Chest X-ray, AP view. Patient: 83 years old, sex F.
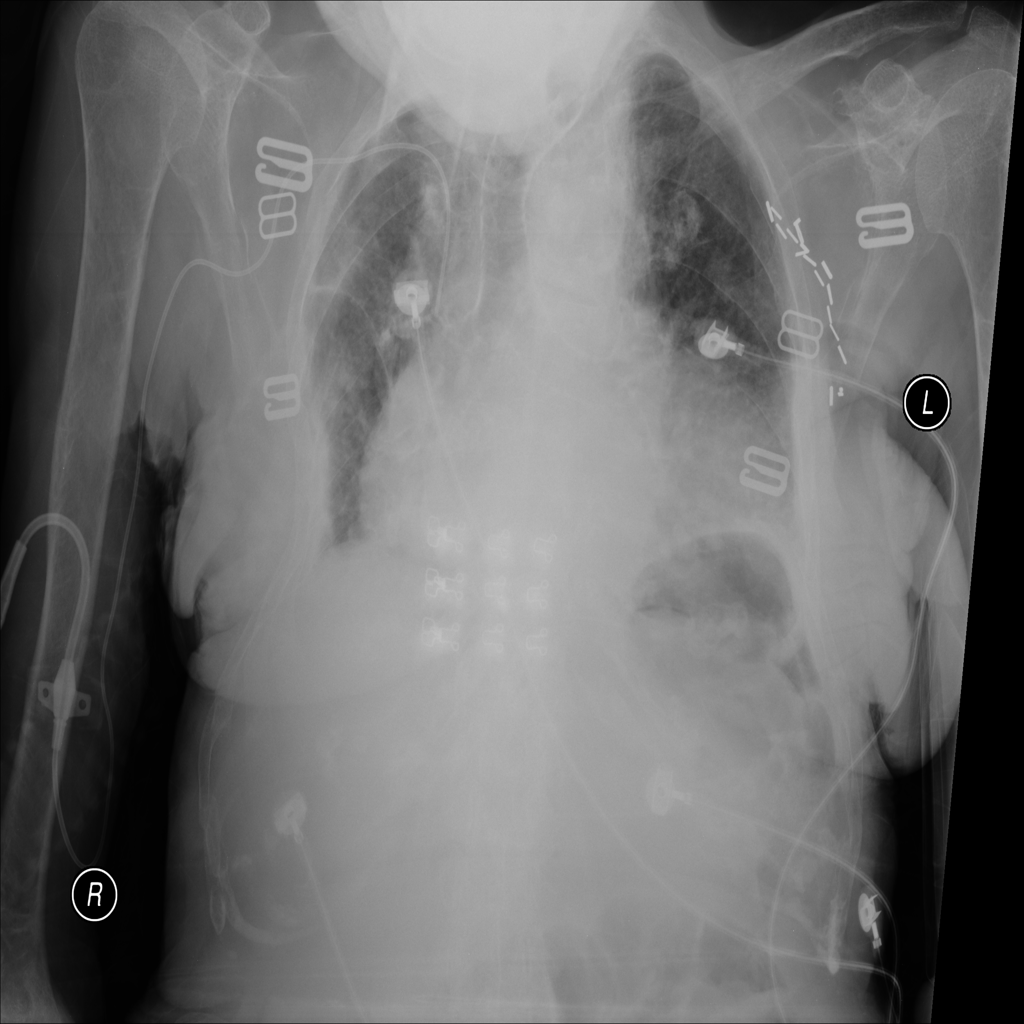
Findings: Cardiomegaly